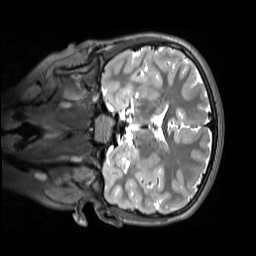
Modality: T2w
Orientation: coronal
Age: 11
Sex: male
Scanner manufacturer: siemens
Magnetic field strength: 3 T
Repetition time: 3.2 s
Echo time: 0.408 s